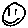
Label: smiley face